Question: I'm trying to create a simple skin for the flex progressbar control. Both the track and the bar should have rounded corners, and the bar should fill the track completely in the parts where it is being shown.
Here is the bar skin I've created based off <URL>:
'''
<?xml version="1.0" encoding="utf-8"?>
<s:SparkSkin
xmlns:fx="http://ns.adobe.com/mxml/2009"
xmlns:s="library://ns.adobe.com/flex/spark"
xmlns:mx="library://ns.adobe.com/flex/mx">
<fx:Script>
<![CDATA[
override protected function initializationComplete():void {
useChromeColor = true;
super.initializationComplete();
}
]]>
</fx:Script>
<s:Rect radiusX="5" radiusY="5" top="0" left="0" right="0" bottom="0">
<s:fill>
<s:SolidColor color="#bb0203" />
</s:fill>
</s:Rect>
</s:SparkSkin>
'''
Here is the progress bar declaration:
'''
<mx:ProgressBar id="progressBar" name="progressBar" top="40" left="10" width="480" height="25"
label="" labelWidth="0"
trackSkin="Skins.ProgressBar.TrackSkin"
barSkin="Skins.ProgressBar.BarSkin" />
'''
And here is the track skin:
'''
<?xml version="1.0" encoding="utf-8"?>
<s:SparkSkin
xmlns:fx="http://ns.adobe.com/mxml/2009"
xmlns:s="library://ns.adobe.com/flex/spark"
xmlns:mx="library://ns.adobe.com/flex/mx"
minHeight="25">
<fx:Script>
<![CDATA[
override protected function initializationComplete():void {
useChromeColor = true;
super.initializationComplete();
}
]]>
</fx:Script>
<s:Rect width="100%" height="100%" radiusX="5" radiusY="5">
<s:fill>
<s:SolidColor color="#d1d3d4" />
</s:fill>
</s:Rect>
</s:SparkSkin>
'''
Unfortunately, it doesn't have quite the desired effect:

Instead of the bar being flush with the track, there's a margin, and the rounded border gets cut off.
How do I fix this?
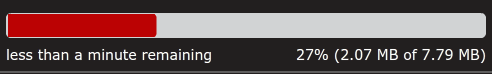
Answer: In addition to setting the 'barSkin' property, set the 'maskSkin' property to the same value as 'barSkin':
You can assign this skin the same way as others in your code:
'''
<mx:ProgressBar id="progressBar" name="progressBar" top="40" left="10" width="480" height="25"
label="" labelWidth="0"
trackSkin="Skins.ProgressBar.TrackSkin"
maskSkin="Skins.ProgressBar.BarSkin"
barSkin="Skins.ProgressBar.BarSkin" />
'''